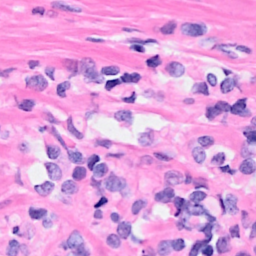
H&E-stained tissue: Breast